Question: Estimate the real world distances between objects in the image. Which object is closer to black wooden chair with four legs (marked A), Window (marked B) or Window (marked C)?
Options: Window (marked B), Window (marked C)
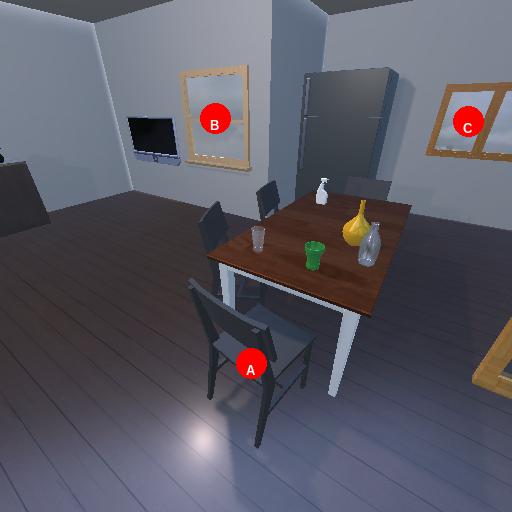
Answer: Window (marked B)